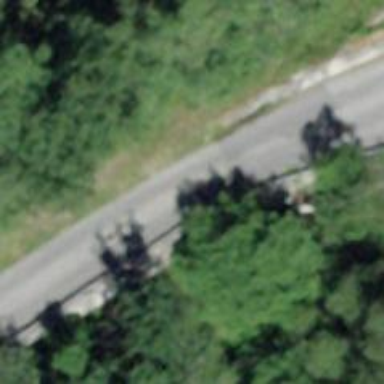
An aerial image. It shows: Unclassified road on bridge with asphalt surface. It is designed for downhill activities.